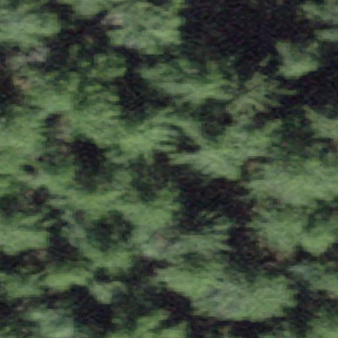
Label: other